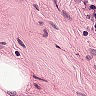
Metastatic tissue present: no